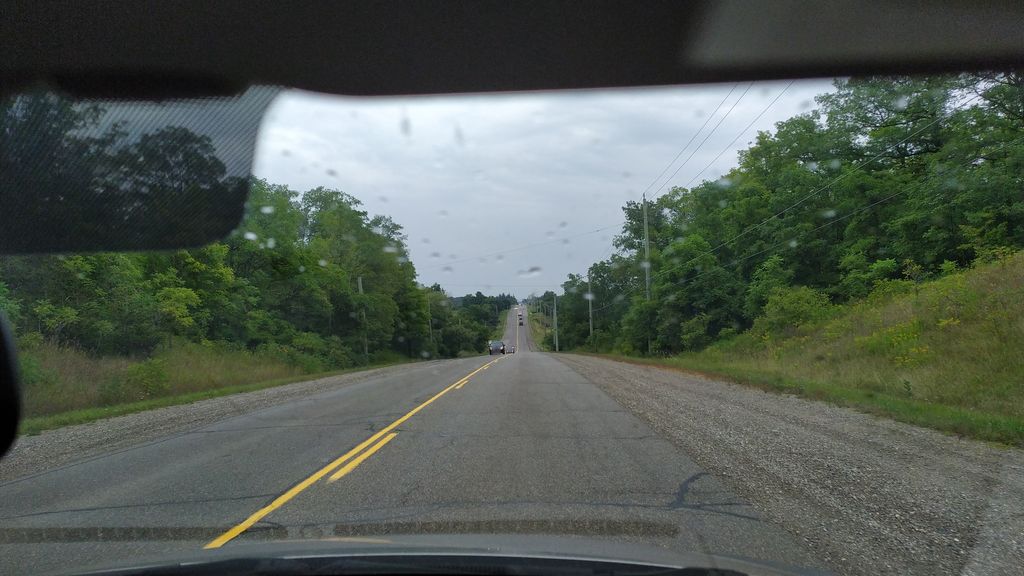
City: kitchener-waterloo